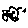
Label: car